Aerial crown-view tile of a tropical tree (Barro Colorado Island, Panama), acquired 20240918:
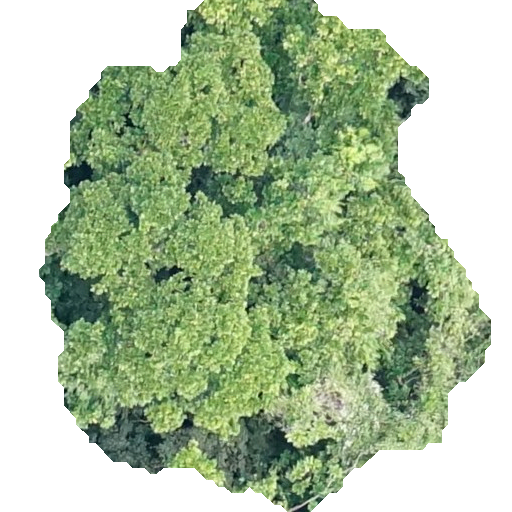
Species: Anacardium excelsum
GBIF accepted scientific name: Anacardium excelsum
Crown area: 257.936 m²